Aerial crown-view tile of a tropical tree (Barro Colorado Island, Panama), acquired 20250915:
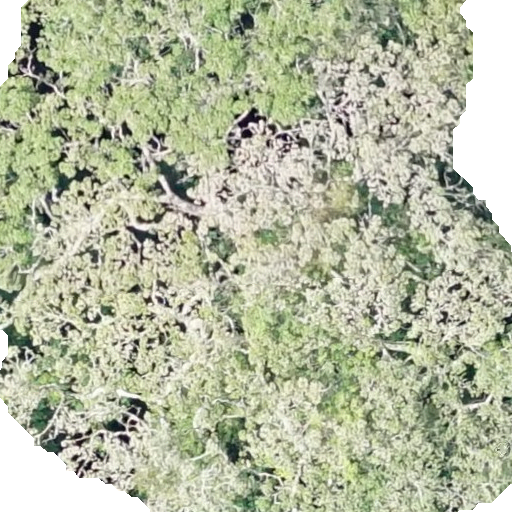
Species: Sterculia apetala
GBIF accepted scientific name: Sterculia apetala
Crown area: 403.726 m²